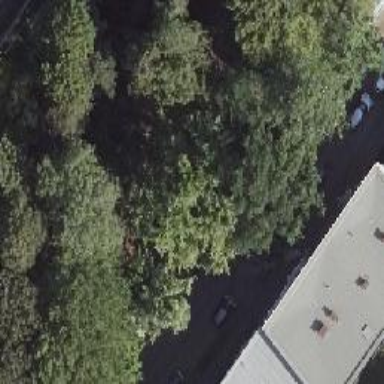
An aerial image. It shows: Avenue lined with deciduous broadleaved trees.